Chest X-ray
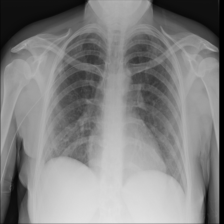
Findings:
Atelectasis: negative
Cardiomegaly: negative
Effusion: negative
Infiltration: positive
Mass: negative
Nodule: negative
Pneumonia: negative
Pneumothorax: negative
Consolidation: negative
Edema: negative
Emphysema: negative
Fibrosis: negative
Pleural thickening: negative
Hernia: negative